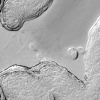
Atmospheric dust classification: not_dusty